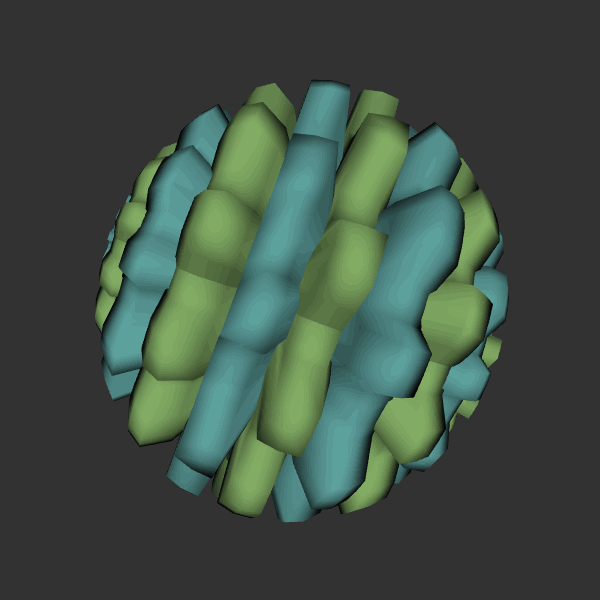
Background: dark